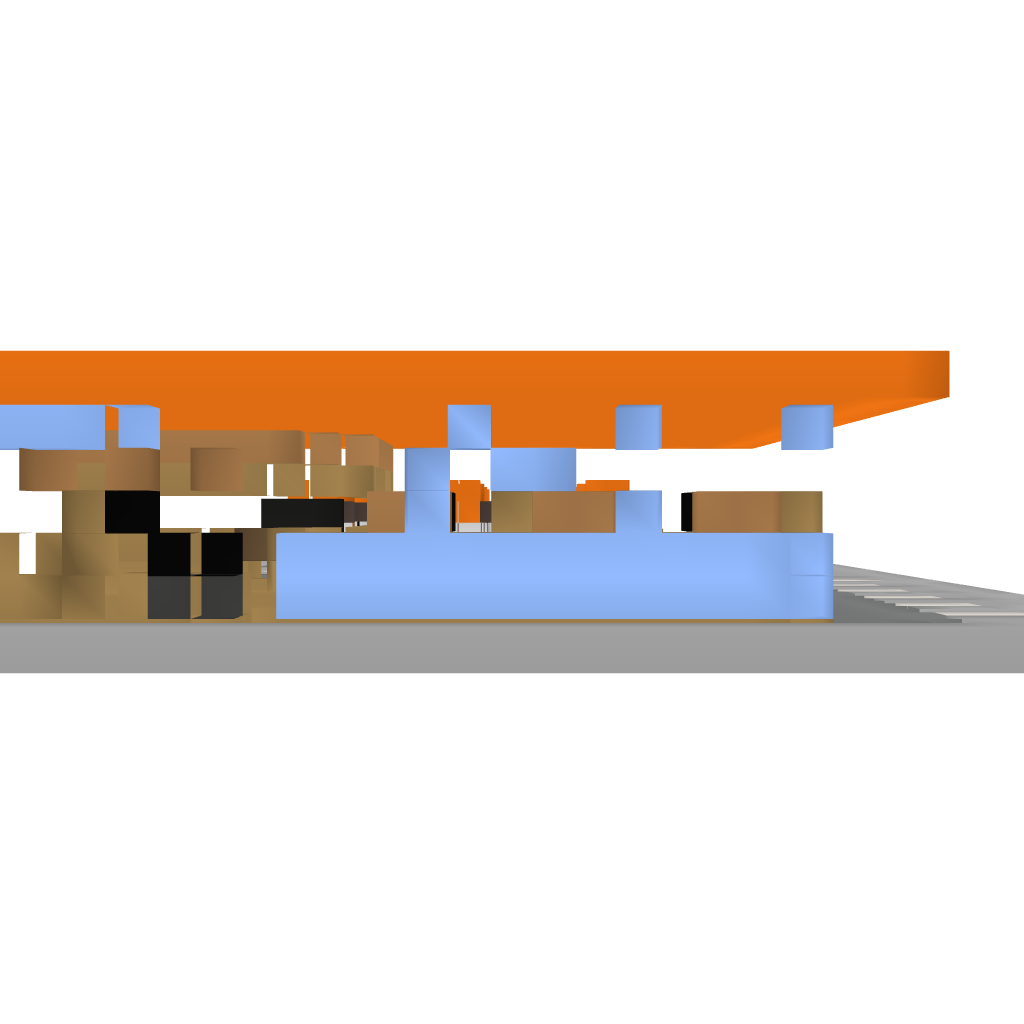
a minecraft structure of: GasStation